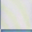
Piece: xx